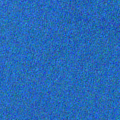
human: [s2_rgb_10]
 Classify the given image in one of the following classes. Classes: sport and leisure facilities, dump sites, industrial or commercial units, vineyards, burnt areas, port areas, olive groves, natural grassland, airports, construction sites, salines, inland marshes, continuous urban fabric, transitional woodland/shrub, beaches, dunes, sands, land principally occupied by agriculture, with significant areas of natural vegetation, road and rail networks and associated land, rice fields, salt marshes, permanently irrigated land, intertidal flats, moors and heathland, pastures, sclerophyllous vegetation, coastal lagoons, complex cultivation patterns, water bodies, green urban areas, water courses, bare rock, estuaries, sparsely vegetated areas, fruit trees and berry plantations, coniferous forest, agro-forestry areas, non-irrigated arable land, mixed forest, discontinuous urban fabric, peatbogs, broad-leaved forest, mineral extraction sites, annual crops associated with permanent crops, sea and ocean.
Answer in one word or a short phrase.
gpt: sea and ocean